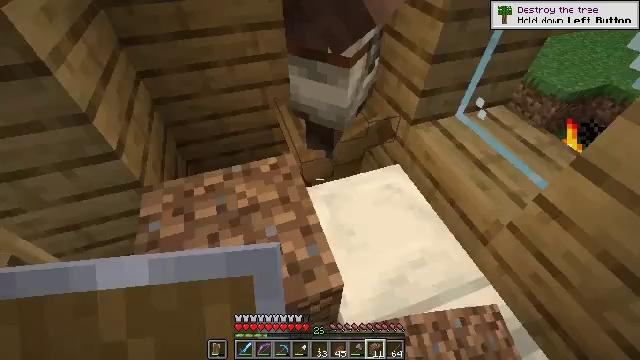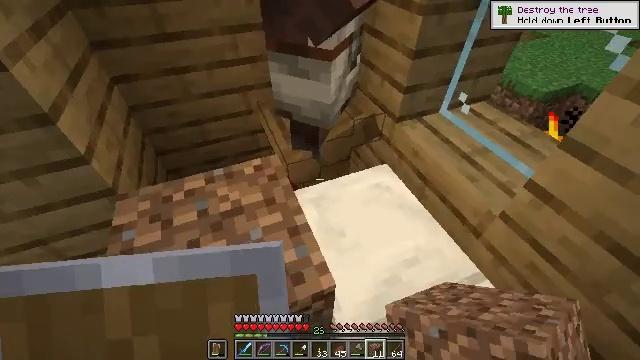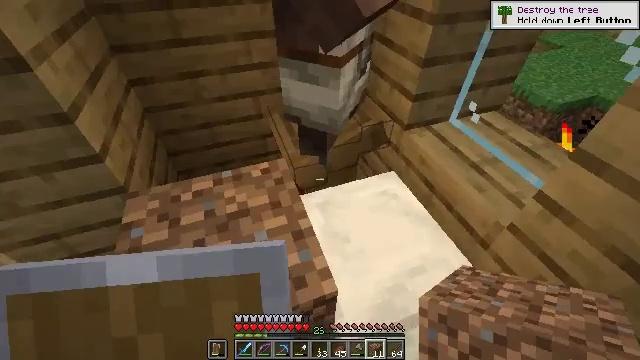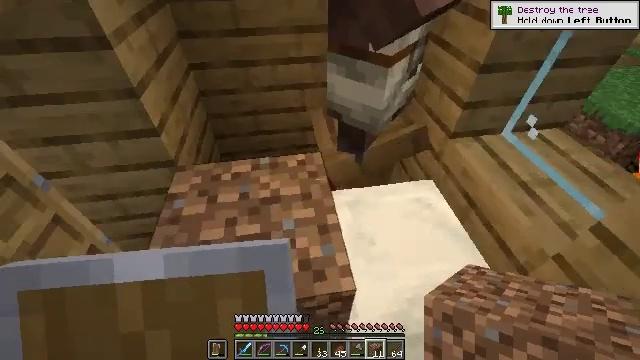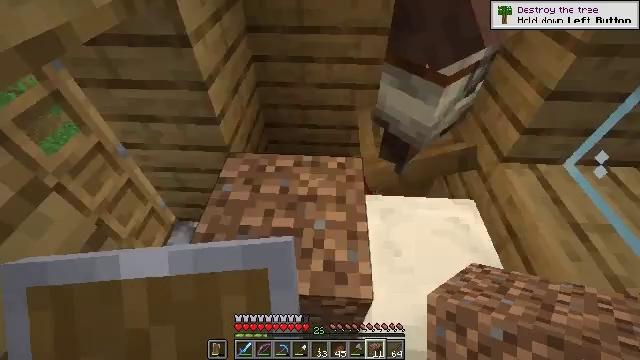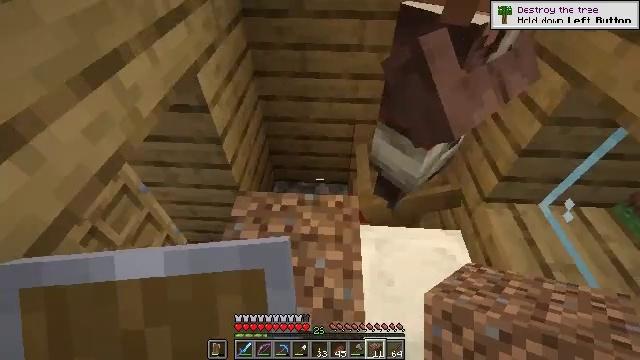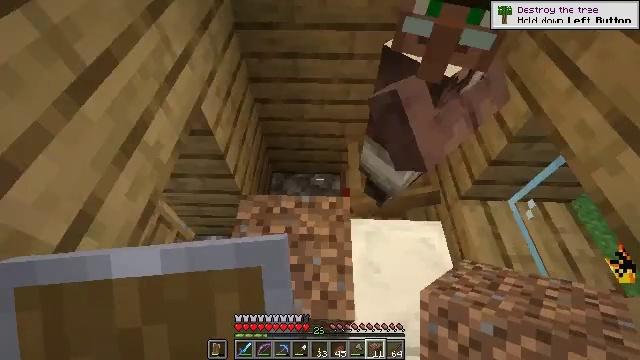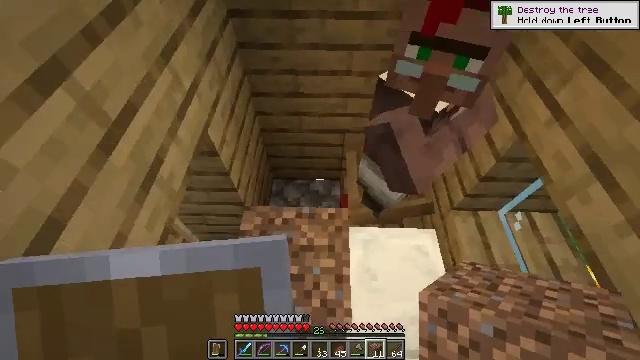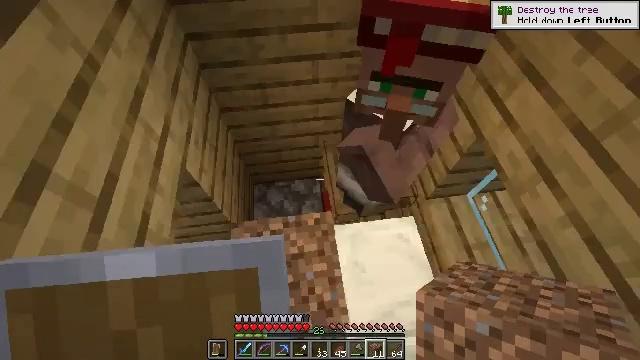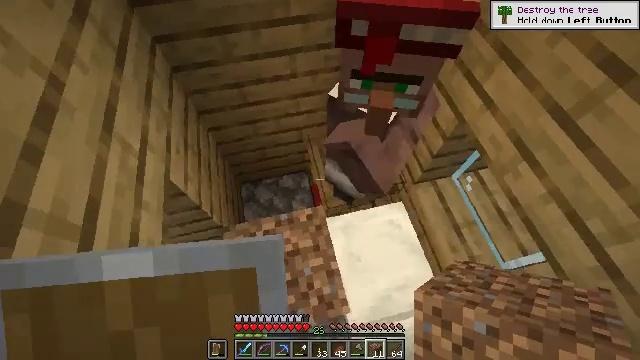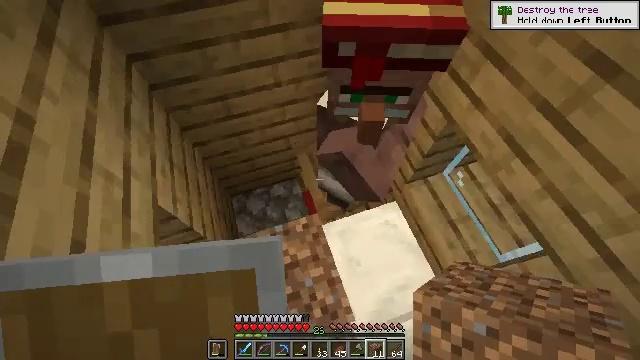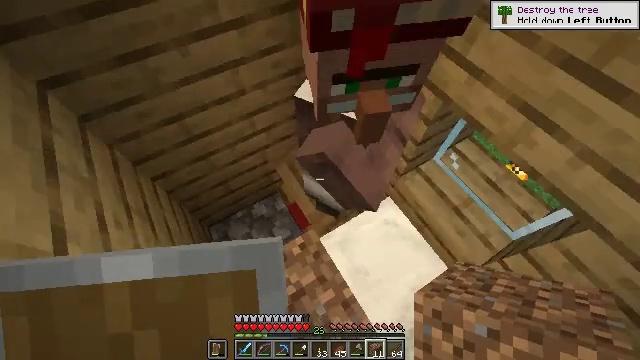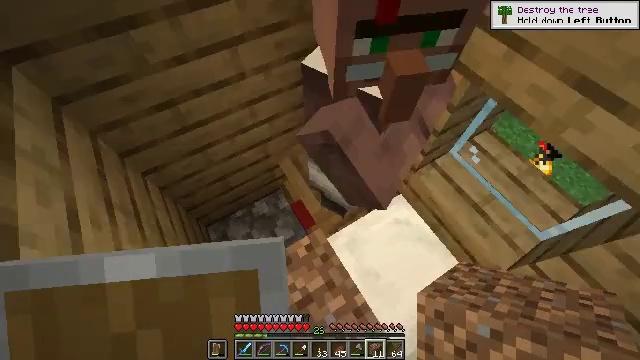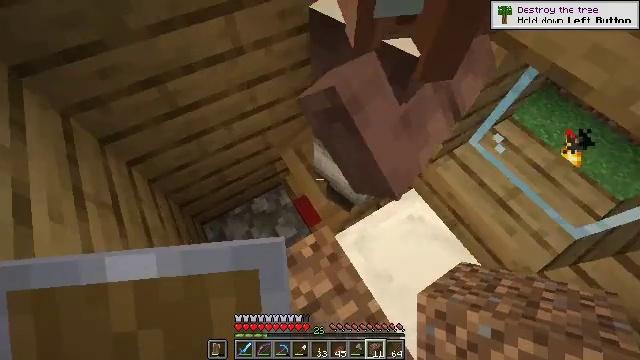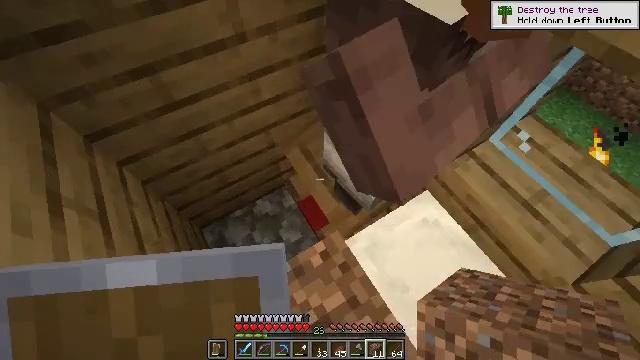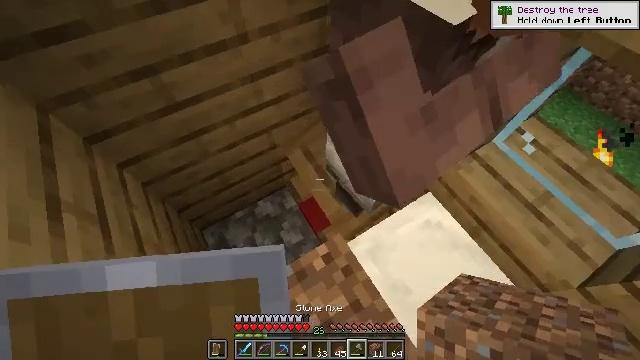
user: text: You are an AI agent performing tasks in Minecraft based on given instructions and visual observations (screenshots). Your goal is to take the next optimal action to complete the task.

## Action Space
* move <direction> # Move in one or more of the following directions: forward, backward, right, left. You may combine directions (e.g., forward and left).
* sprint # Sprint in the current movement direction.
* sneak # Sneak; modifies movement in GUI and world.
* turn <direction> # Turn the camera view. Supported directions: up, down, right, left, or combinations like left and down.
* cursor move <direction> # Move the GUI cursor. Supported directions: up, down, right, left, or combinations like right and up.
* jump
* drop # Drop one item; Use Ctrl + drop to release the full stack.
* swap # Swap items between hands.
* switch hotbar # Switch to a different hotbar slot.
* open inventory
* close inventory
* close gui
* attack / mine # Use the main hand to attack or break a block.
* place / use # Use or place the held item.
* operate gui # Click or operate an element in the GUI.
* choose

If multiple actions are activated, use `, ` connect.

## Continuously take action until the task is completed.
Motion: motion action
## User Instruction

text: Mine the lectern.
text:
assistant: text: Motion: turn right and up
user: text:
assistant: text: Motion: turn left and up
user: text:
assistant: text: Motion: turn left
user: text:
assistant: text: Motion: move forward, turn left and down, jump
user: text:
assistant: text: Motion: move forward, jump
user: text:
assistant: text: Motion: move forward, turn right and down, jump
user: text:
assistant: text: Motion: move forward, turn down
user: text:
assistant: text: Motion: move forward and move left, turn right and down
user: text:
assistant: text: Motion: move forward and move left, turn right and down
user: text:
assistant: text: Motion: move forward and move left, turn right
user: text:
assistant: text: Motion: turn right
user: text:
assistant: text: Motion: no_op
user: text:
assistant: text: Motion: no_op
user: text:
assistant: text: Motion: no_op
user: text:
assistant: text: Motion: no_op
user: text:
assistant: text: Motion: no_op
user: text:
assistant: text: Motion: no_op
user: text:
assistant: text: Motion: turn right
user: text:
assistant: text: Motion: turn right and down
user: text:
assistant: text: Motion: turn right and down
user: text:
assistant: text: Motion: move left, turn right
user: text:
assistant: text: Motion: move left, turn right
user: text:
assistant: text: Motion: turn right
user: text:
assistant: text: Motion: turn right
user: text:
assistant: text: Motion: attack / mine
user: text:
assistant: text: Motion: attack / mine
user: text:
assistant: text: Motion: attack / mine
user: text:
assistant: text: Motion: attack / mine
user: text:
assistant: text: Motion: attack / mine
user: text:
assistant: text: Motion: attack / mine